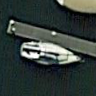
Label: Civil_yacht